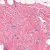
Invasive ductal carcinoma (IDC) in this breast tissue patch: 0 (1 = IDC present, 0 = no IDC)